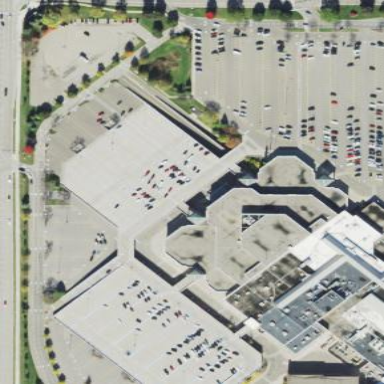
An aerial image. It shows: Multi-storey parking building.